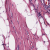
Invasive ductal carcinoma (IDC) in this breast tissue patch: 0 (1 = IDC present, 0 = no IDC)